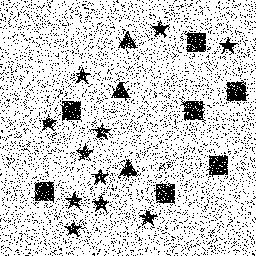
Squares: 7
Triangles: 3
Stars: 11
Total shapes: 21